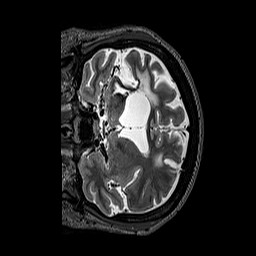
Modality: T2w
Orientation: coronal
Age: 31
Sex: female
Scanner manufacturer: siemens
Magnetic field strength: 3 T
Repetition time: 3.2 s
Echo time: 0.567 s